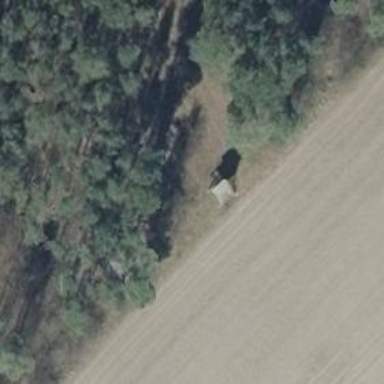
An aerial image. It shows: Hunting stand.